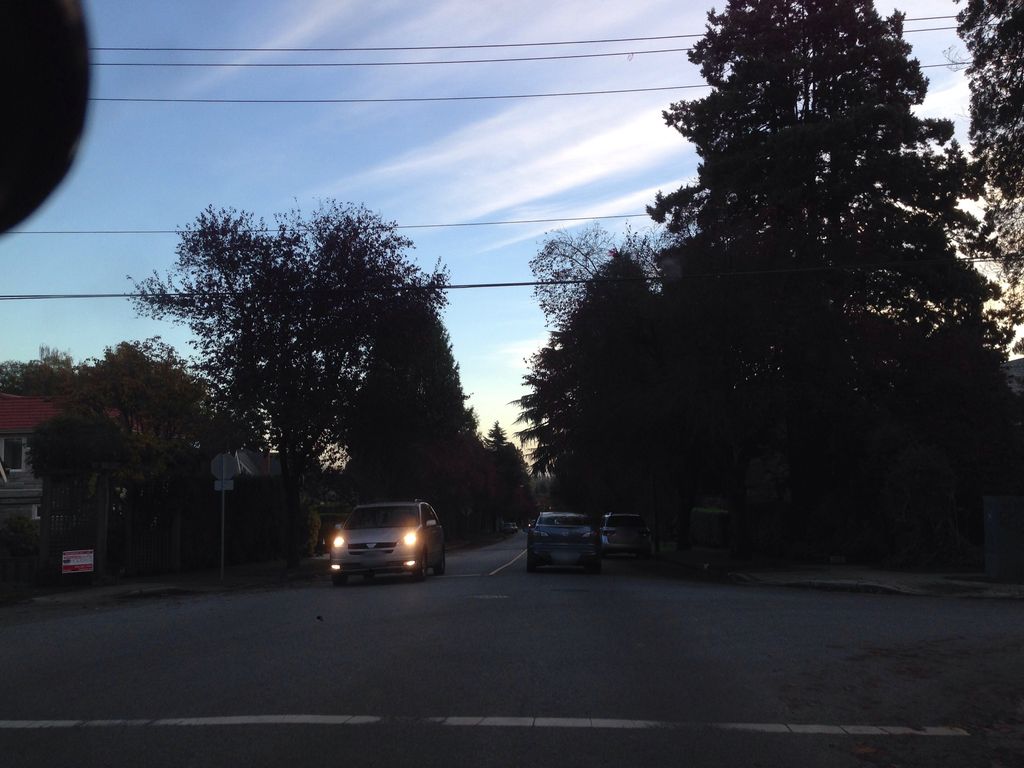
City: vancouver